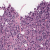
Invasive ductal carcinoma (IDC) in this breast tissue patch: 1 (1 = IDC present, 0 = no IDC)